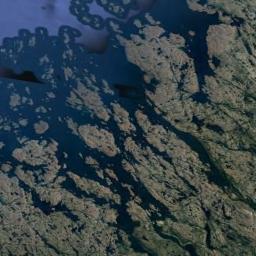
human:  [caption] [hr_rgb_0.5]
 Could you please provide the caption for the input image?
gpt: Beside this wetland is a blue ocean .

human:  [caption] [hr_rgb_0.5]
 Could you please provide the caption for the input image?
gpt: The wetland consists of bare land, Green plants, Dry plants and water .

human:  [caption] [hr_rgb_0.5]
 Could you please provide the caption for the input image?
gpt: There are a few brown bare lands in the river in a wetland with sparse green plants on the bare lands .

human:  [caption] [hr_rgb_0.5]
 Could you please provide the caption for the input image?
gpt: There are many different areas of water surrounded by wetlands .

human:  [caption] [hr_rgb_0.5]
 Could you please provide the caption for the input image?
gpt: There are much bare land and water area on the wetland .